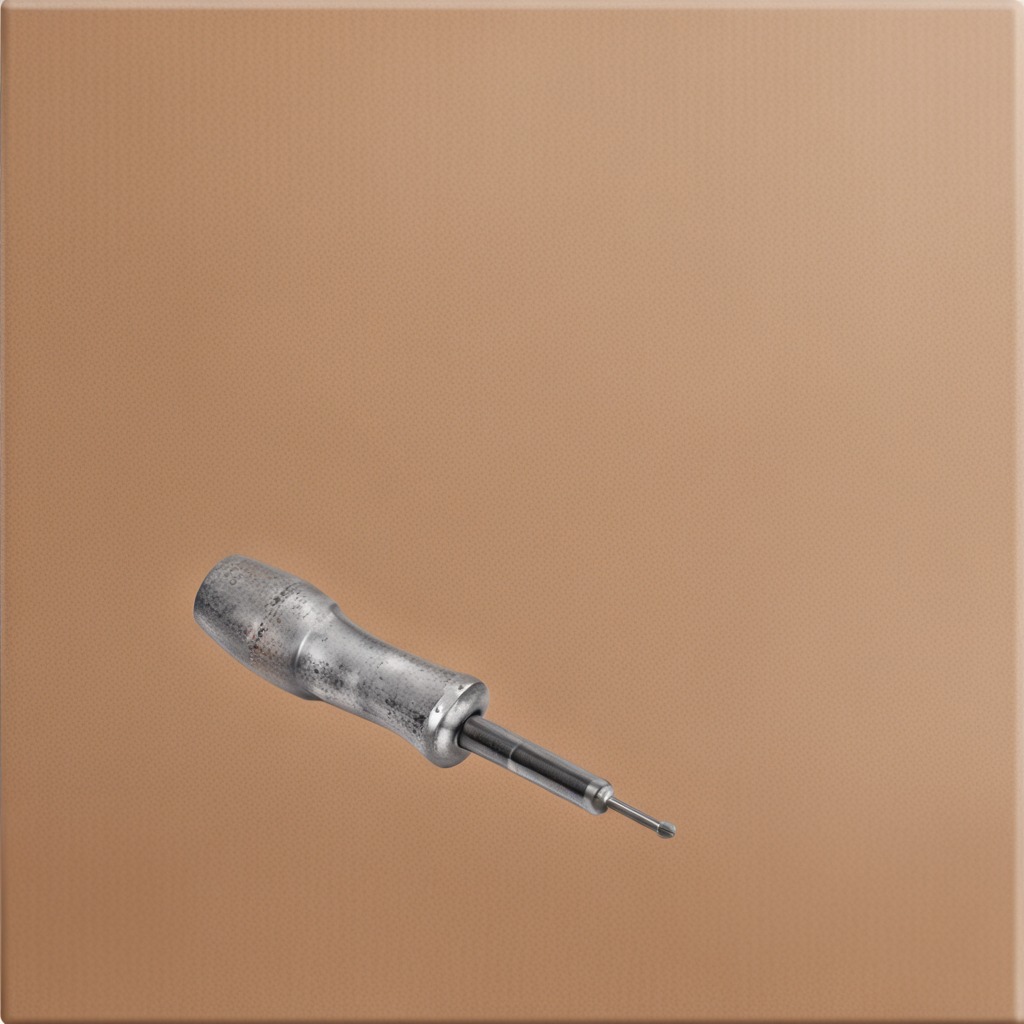
A screwdriver lying on the cardboard box surface.